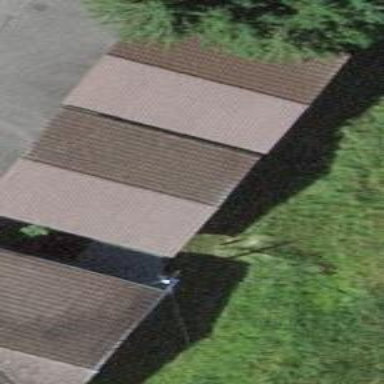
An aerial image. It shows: Garage.